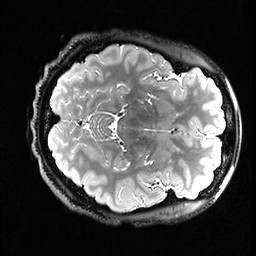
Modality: T2w
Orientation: axial
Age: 18
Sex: female
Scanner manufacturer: ge
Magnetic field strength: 3 T
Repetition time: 3.202 s
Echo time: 0.06024 s